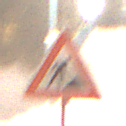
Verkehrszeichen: Arbeitsstelle
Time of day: Night
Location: Outdoor (Urban)
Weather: Overcast
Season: Winter
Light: Artificial